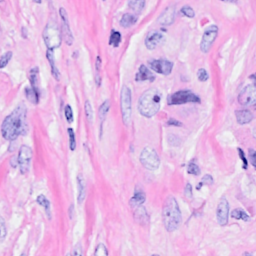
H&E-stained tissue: Breast